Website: crate-barrel
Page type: account-selection
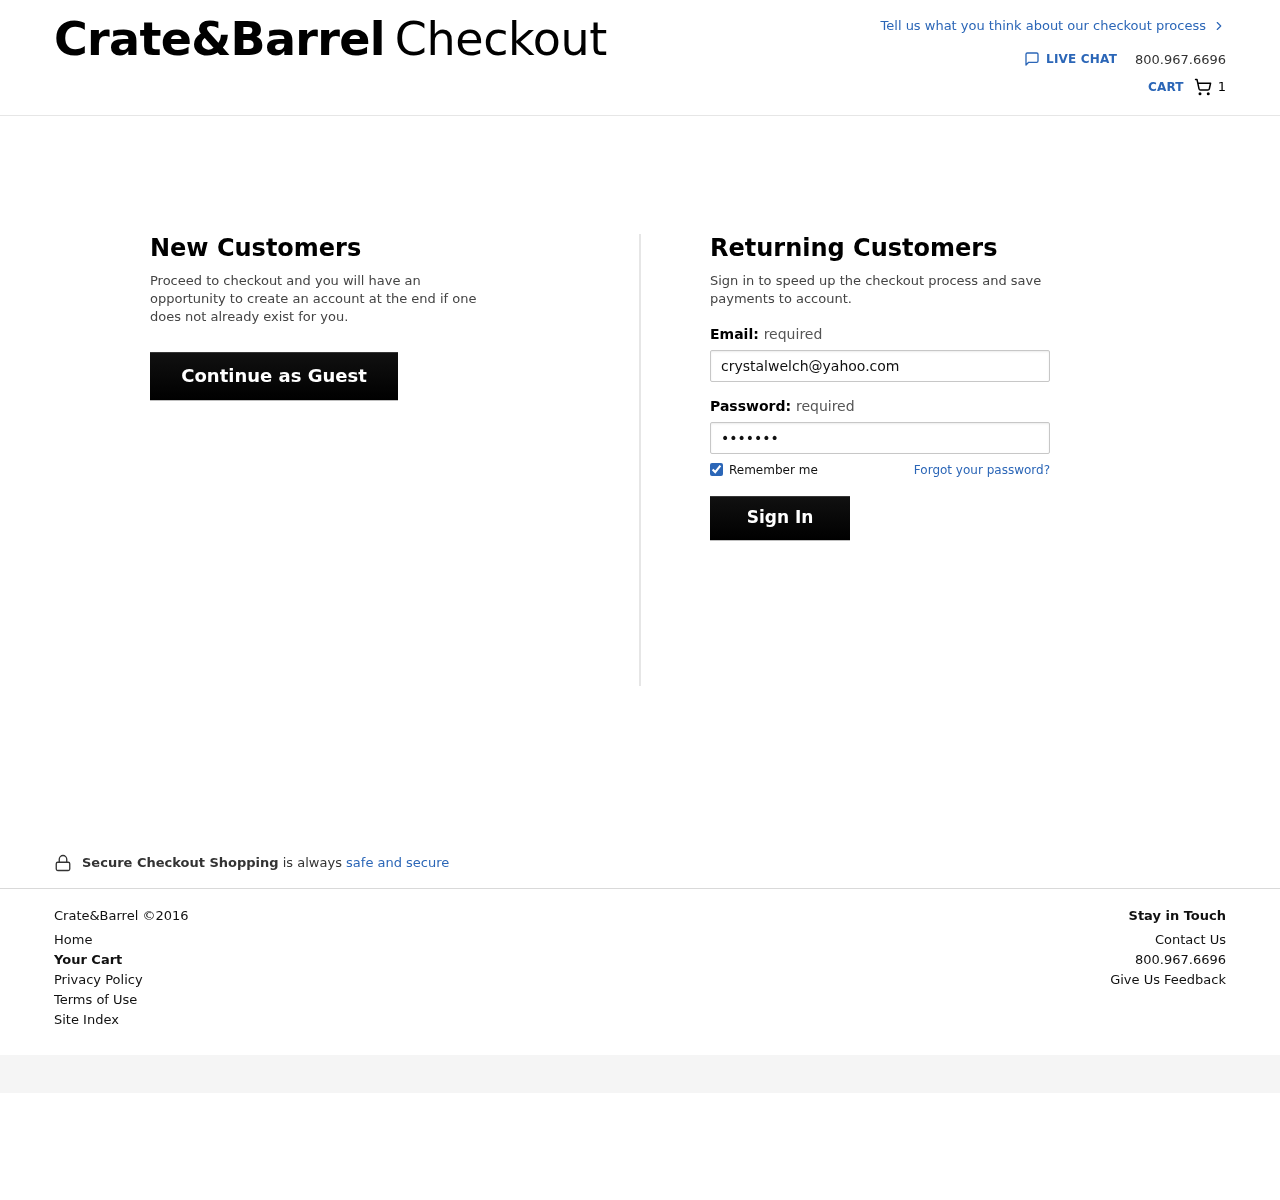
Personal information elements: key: PII_EMAIL
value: crystalwelch@yahoo.com
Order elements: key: ORDER_NUM_ITEMS
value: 1